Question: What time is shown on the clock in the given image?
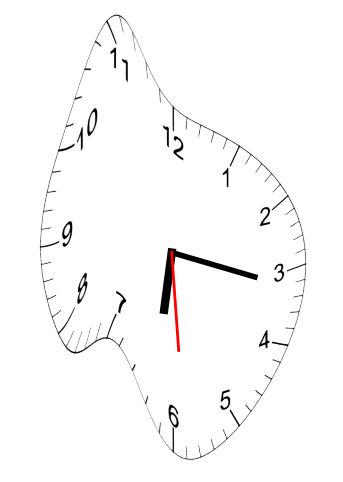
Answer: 06:16:29